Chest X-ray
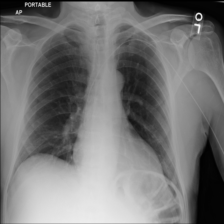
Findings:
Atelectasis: negative
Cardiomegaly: negative
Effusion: negative
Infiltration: negative
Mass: negative
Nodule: negative
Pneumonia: negative
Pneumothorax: negative
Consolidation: negative
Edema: negative
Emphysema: negative
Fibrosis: negative
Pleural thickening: negative
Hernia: negative